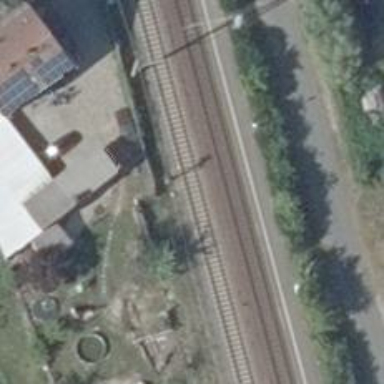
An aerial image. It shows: Railway signal.